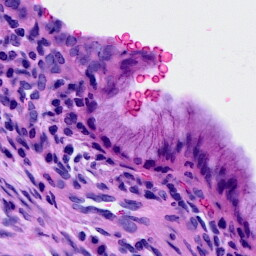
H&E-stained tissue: Cervix